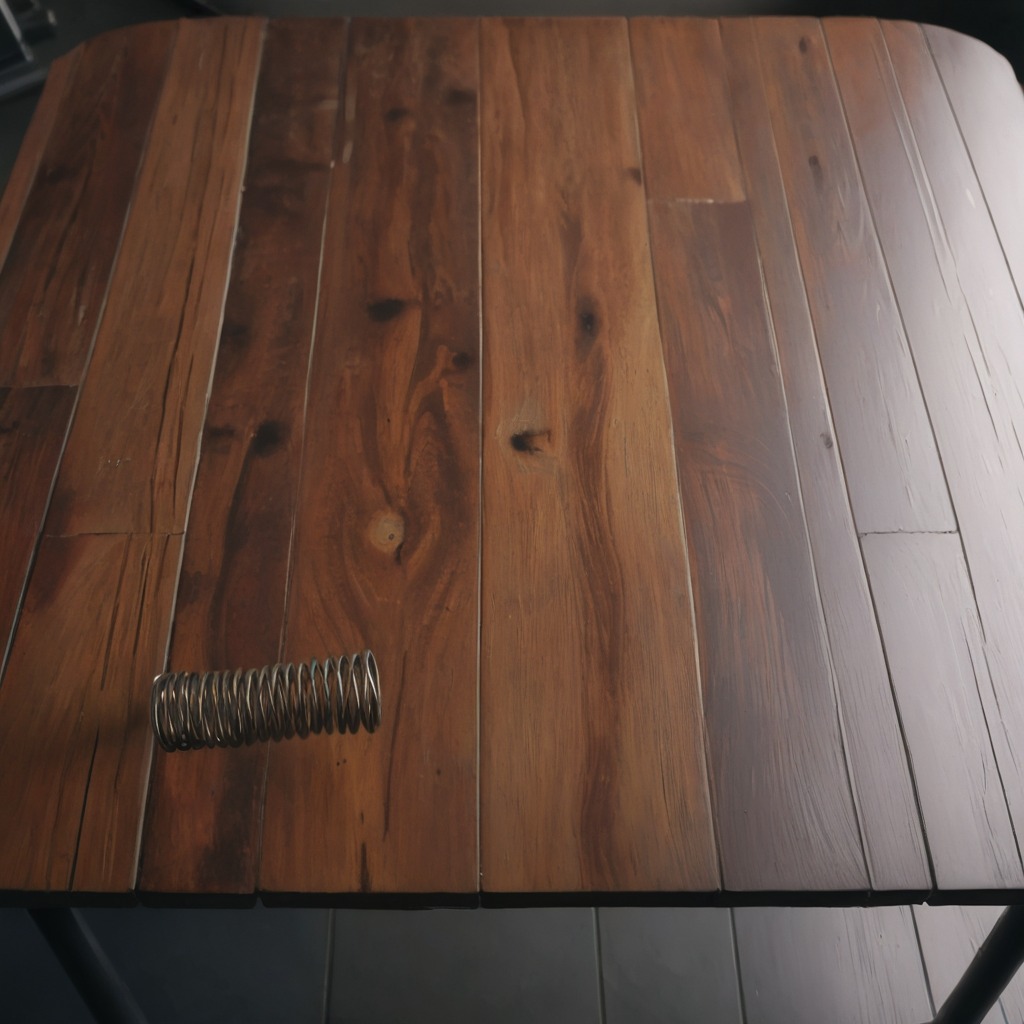
A coiled metal spring lies on an oil-spilled wooden table in a vintage motorcycle garage.